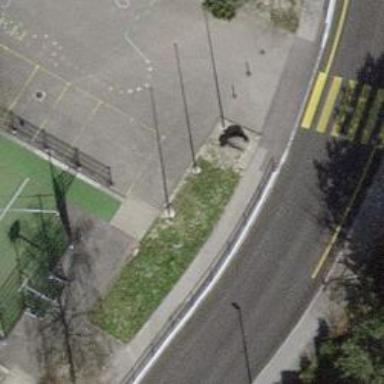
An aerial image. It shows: Asphalt footway.